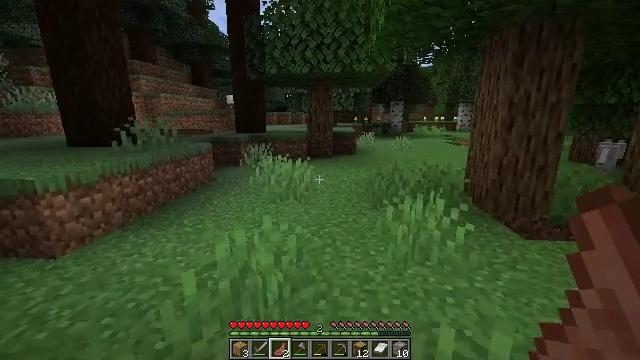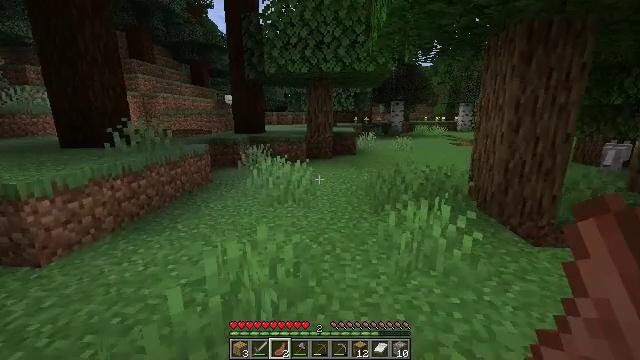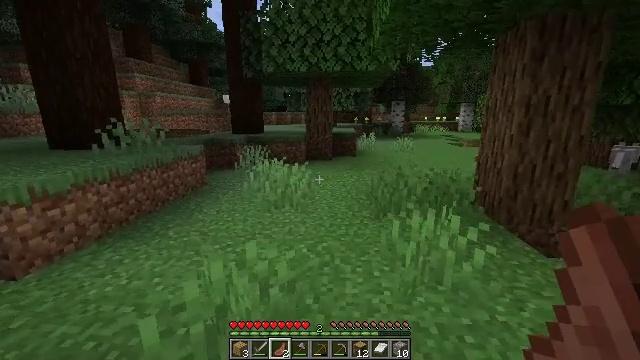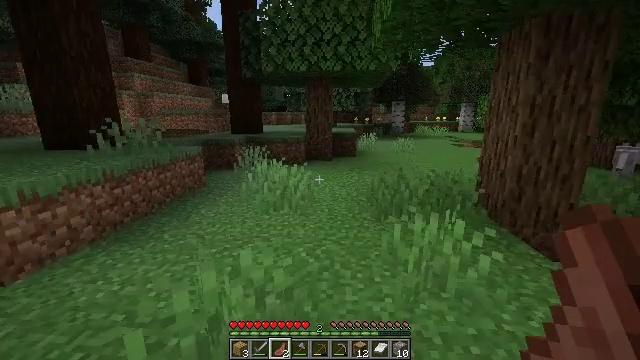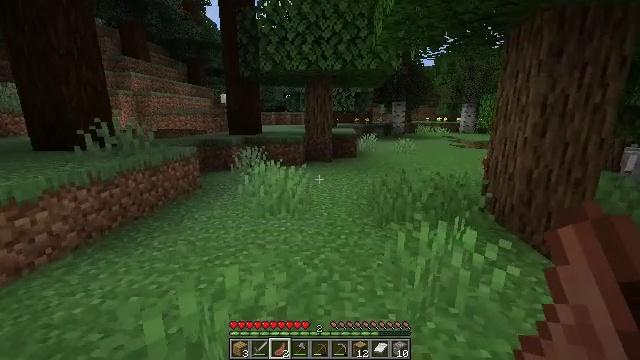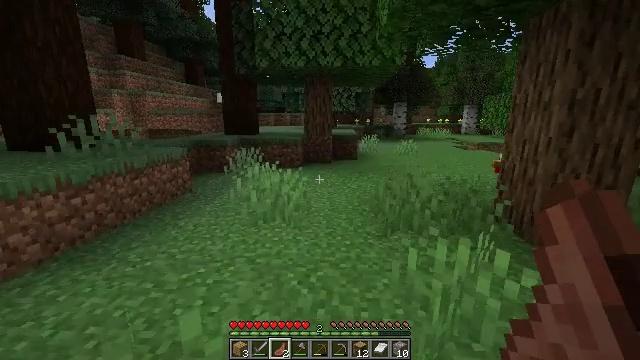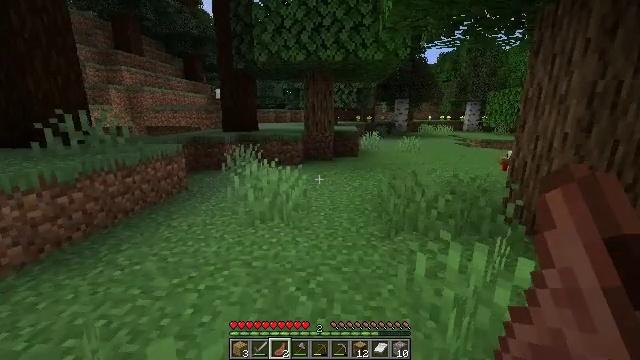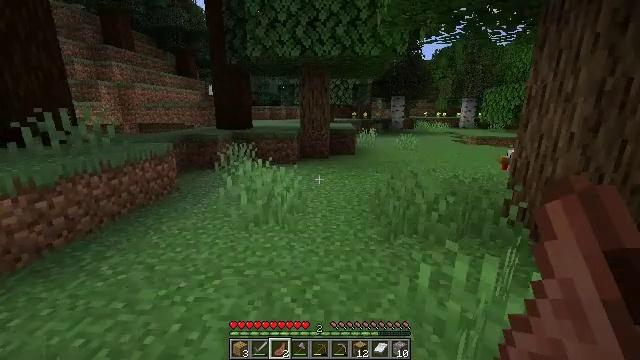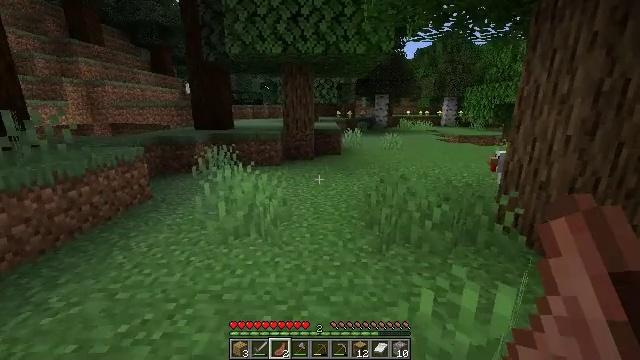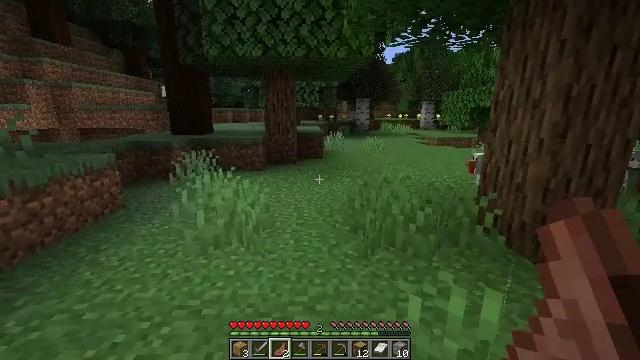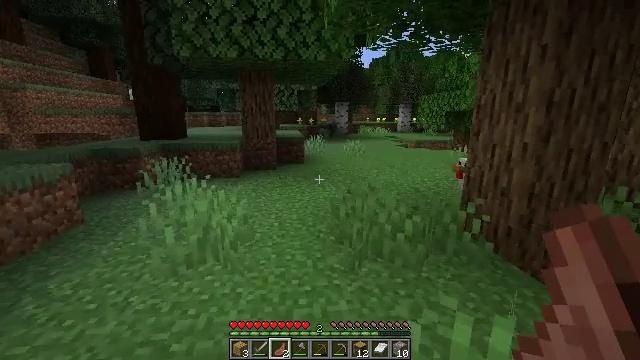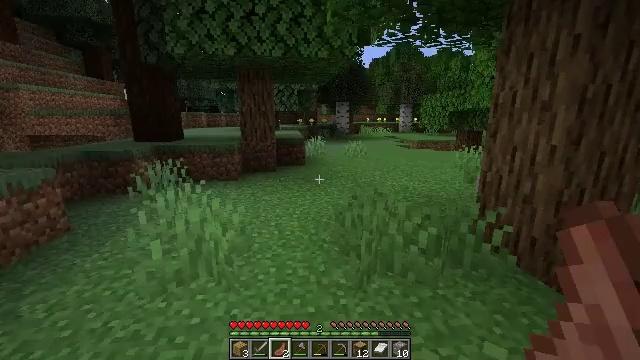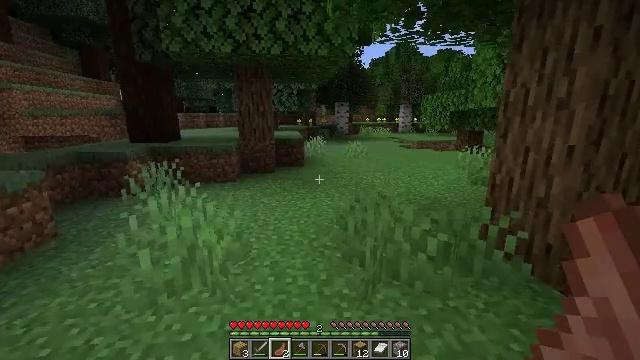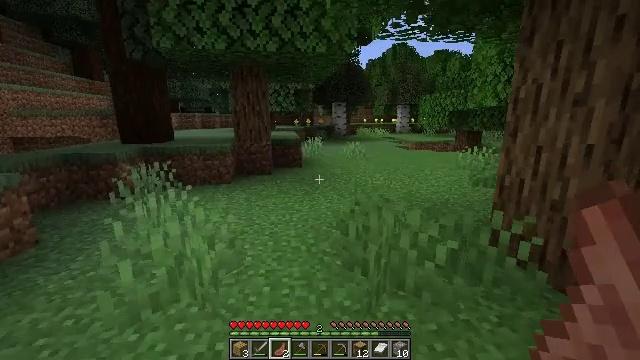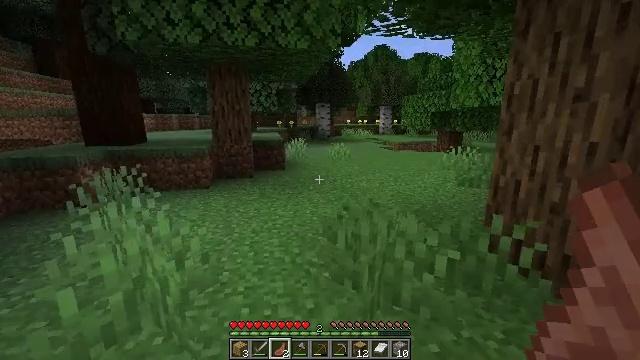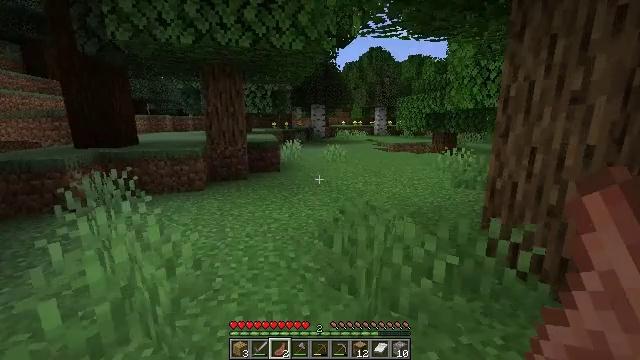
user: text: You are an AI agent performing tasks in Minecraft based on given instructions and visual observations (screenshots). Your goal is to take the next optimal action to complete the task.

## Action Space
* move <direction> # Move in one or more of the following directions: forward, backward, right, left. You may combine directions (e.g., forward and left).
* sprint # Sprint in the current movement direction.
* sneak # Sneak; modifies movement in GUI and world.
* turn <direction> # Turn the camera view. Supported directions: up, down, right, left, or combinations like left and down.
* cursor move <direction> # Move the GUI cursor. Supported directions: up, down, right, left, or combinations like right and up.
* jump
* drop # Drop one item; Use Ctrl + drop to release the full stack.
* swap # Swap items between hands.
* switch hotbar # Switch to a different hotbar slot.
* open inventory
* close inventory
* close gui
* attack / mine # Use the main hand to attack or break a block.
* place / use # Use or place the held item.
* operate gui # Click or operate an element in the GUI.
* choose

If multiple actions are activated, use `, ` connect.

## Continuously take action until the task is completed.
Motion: motion action
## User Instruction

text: Collect the pumpkin by holding left button.
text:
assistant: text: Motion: move forward
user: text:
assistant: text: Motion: move forward
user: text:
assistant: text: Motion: move forward
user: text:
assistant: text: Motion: move forward
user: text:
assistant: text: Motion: move forward
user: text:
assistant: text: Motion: move forward
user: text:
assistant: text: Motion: move forward
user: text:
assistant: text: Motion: move forward, turn right
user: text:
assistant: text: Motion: move forward, turn right
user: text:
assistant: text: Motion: move forward, turn right
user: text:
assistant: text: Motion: move forward
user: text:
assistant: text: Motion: move forward
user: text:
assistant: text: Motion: move forward
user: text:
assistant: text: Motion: move forward, turn right
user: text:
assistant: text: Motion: move forward, turn right
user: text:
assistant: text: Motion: move forward, turn right
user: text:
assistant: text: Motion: move forward
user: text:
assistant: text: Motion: move forward
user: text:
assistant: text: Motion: move forward, turn right
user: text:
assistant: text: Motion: move forward, turn right
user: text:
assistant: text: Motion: move forward, turn right
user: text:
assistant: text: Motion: move forward
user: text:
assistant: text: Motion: move forward
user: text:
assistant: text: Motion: move forward
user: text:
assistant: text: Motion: move forward
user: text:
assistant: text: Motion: move forward
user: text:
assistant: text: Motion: move forward
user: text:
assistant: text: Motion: move forward
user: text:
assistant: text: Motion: move forward
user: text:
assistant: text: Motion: move forward